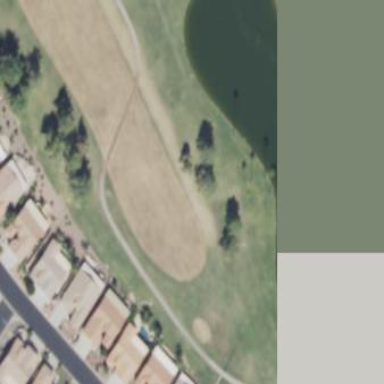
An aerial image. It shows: Water hazard in golf course. The hazard is natural water feature.